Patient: sex M, age 48
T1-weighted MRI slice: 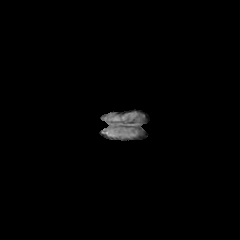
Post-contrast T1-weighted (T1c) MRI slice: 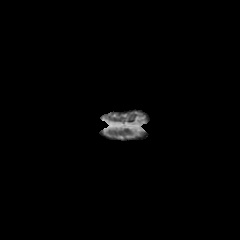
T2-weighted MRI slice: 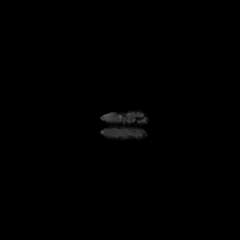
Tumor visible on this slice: no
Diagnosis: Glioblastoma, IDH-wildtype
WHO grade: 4